Question:
How can i improve the quality of line drawn using openGL. I dont know if im doing this the best way . Im using ShareRenderer and line. But as you can see in the image round corners dont render very well.
Im getting points in touch down and drag, i thought this would be easy to draw a line but i guess this needs to done differently in openGL. I want to trace over letters with a finger for learning to write. I can use openGL-es 1 or 2 , doesn't matter. The device used here for the image was Samsung S3.
'''
@Override
public void render(float delta) {
super.render(delta);
if(mPoints.size() < maxPoints) return;
shapeRenderer.begin(ShapeRenderer.ShapeType.Line);
for(int i=0; i < maxPoints-1; i++) {
Vector3 pnt = mPoints.get(i);
if(pnt.x == 0 && pnt.y == 0) continue;
Vector3 pnt2 = mPoints.get(i+1);
if(pnt2.x == 0 && pnt2.y == 0) continue;
shapeRenderer.line(pnt.x, pnt.y, pnt2.x, pnt2.y);
}
shapeRenderer.end();
}
@Override
public void resize(int width, int height) {
super.resize(width, height);
shapeRenderer.setProjectionMatrix(getCamera().combined);
Gdx.gl20.glLineWidth(200);
Gdx.gl.glEnable(GL20.GL_BLEND);
}
@Override
public boolean touchDown(int x, int y, int pointer, int button) {
currentFinger = pointer;
if (++numStrokes >= 2) { //number of strokes for a letter
numStrokes = 0;
clearAllPoints();
currentPointIndex = 0;
}
setPoint(0, 0);
return false;
}
@Override
public boolean touchDragged(int x, int y, int pointer) {
if(currentFinger!=pointer) return false;
Vector3 pnt = mPoints.get(currentPointIndex);
tempVector.set(x, y, 0);
getCamera().unproject(tempVector);
float dx = Math.abs(tempVector.x - pnt.x);
float dy = Math.abs(tempVector.y - pnt.y);
if (dx >= TOUCH_TOLERANCE || dy >= TOUCH_TOLERANCE) {
setPoint(x, y);
}
return false;
}
'''
UPDATED render method below to draw filled rectangles and circles, filled circles works much better.
'''
public void render(float delta) {
super.render(delta);
if(mPoints.size() < maxPoints) return;
shapeRenderer.begin(ShapeRenderer.ShapeType.FilledRectangle);
for(int i=0; i < maxPoints-1; i++) {
Vector3 pnt = mPoints.get(i);
if(pnt.x == 0 && pnt.y == 0) continue;
Vector3 pnt2 = mPoints.get(i+1);
if(pnt2.x == 0 && pnt2.y == 0) continue;
//This creates a rectangle from the set of points see : http://stackoverflow.com/questions/<PHONE>/drawing-rectangle-between-two-points-with-arbitrary-width
dist.set(pnt2.x - pnt.x, pnt2.y - pnt.y, 0);
pVector.set(dist.y, -dist.x, 0); //Find perpendicular (right angle) to points , basically swap x and y , make one negative
float length = (float) Math.sqrt(pVector.x * pVector.x + pVector.y * pVector.y); //Thats length of perpendicular
normVector.set(pVector.x - length, pVector.y-length, 0);
//shapeRenderer.filledCircle(pnt.x, pnt.y, lineWidth);
shapeRenderer.filledRect(pnt.x - pVector.x * rectWidth/2 , pnt.y - pVector.y * rectWidth /2, rectWidth, rectWidth);
}
shapeRenderer.end();
}
'''
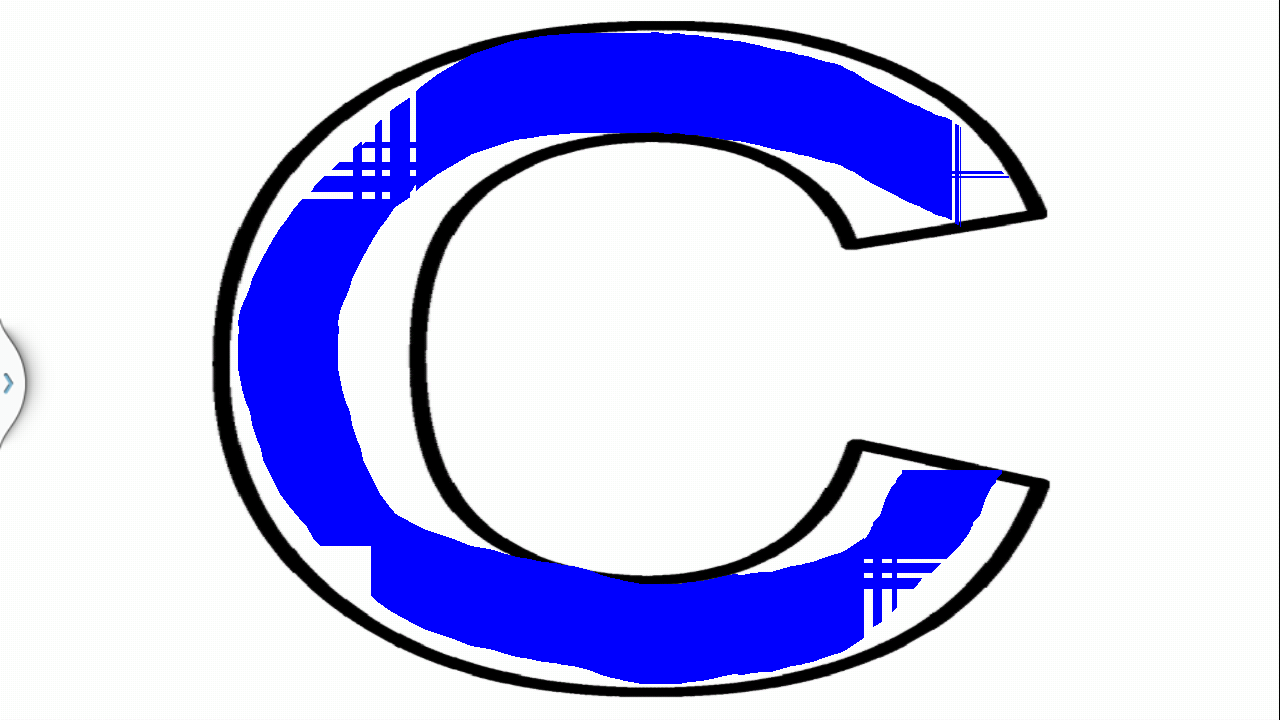
Answer: OpenGL line width other than 1.0 is not well supported in OpenGL ES, so you should avoid it on Android (See <URL>.
To get a smoother, more rounded looking "fat lines", draw each touch point as a circle, and connect points that are more than a couple pixels apart with a rectangle.
See:
- <URL>